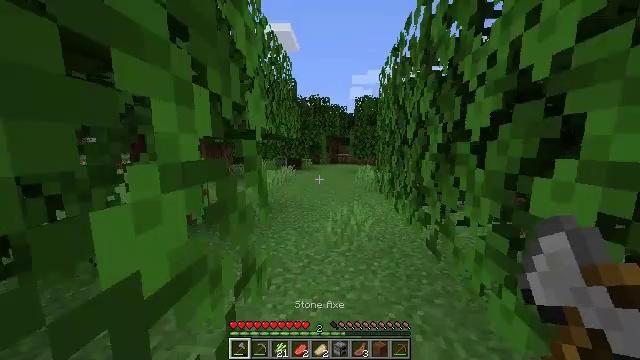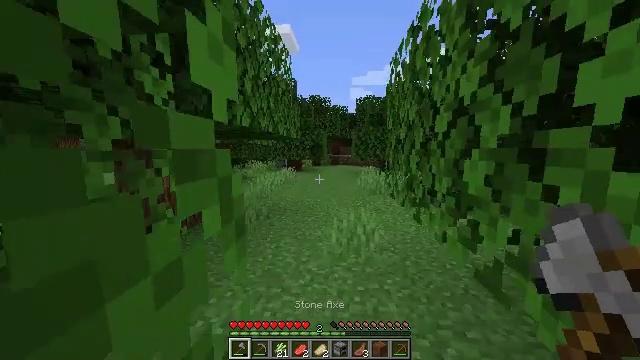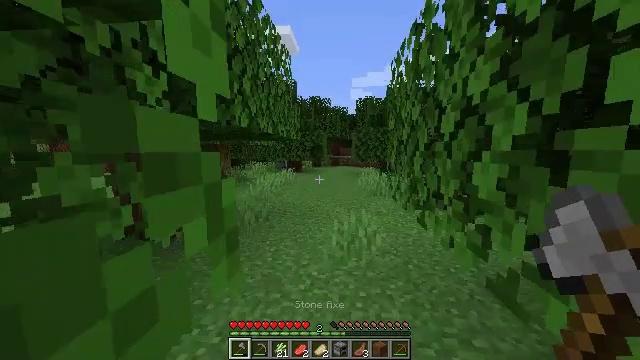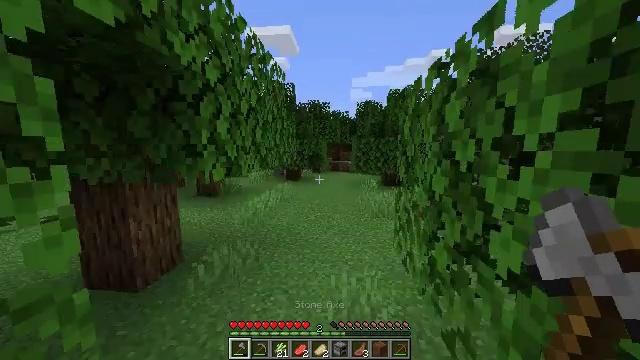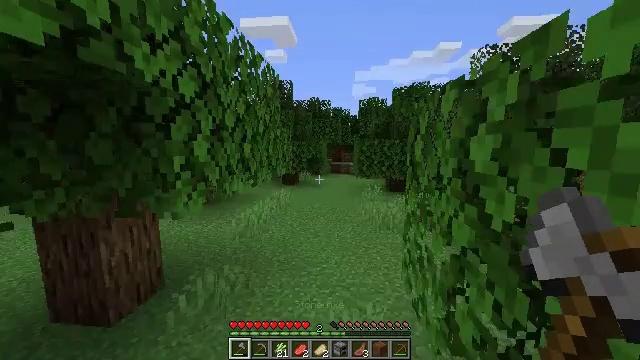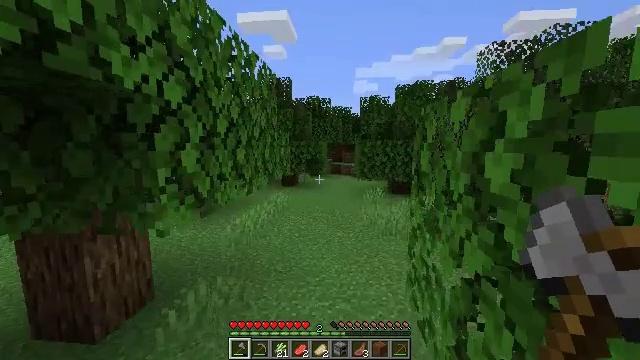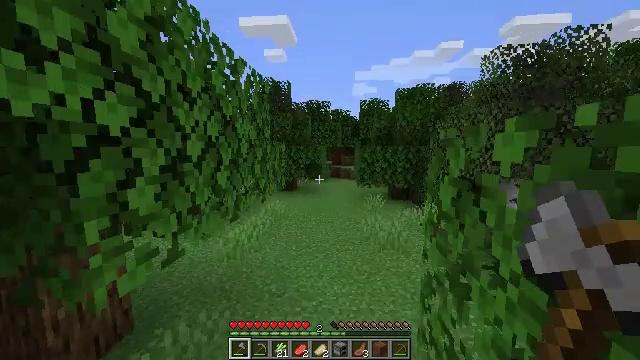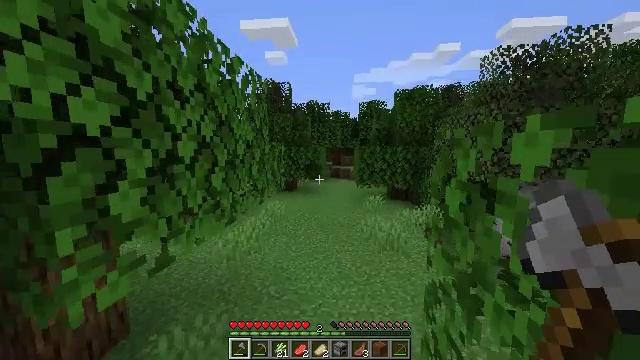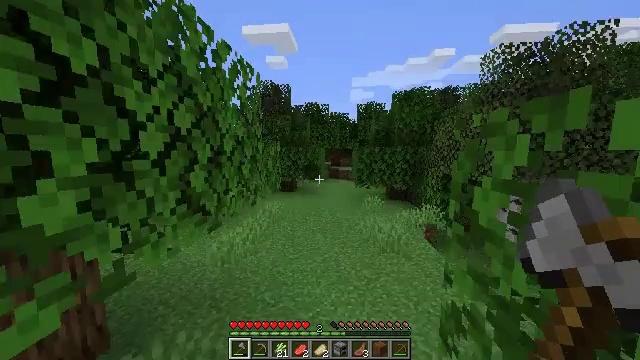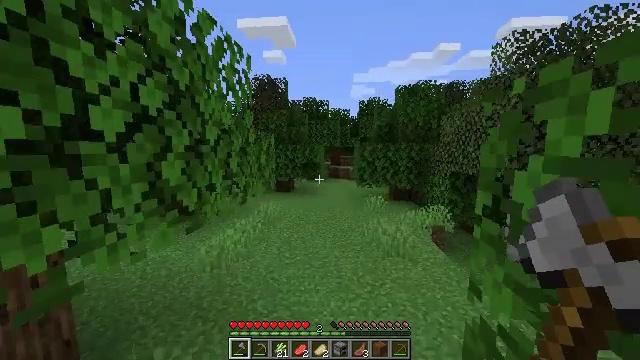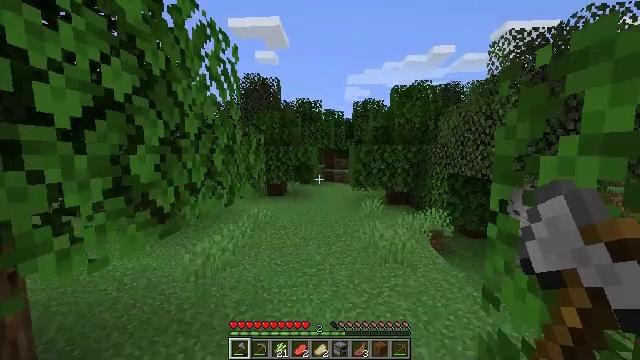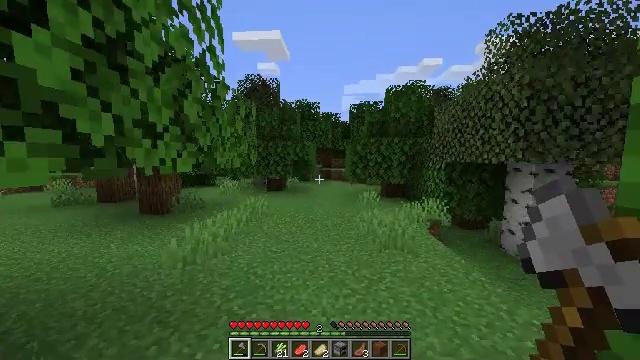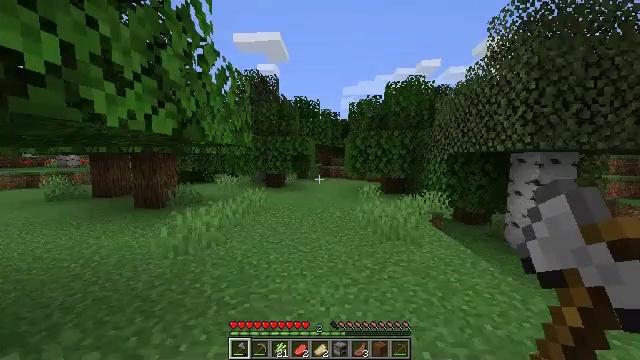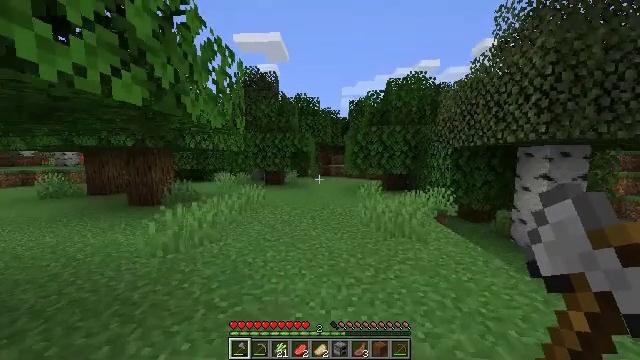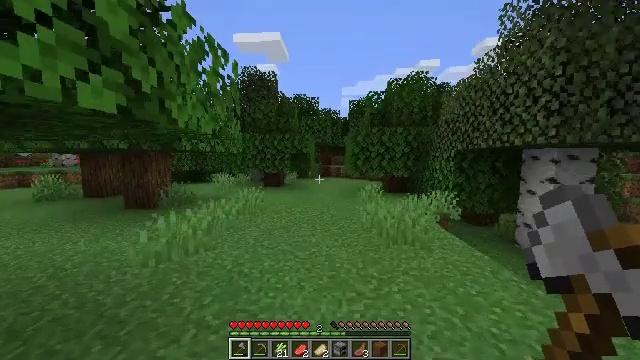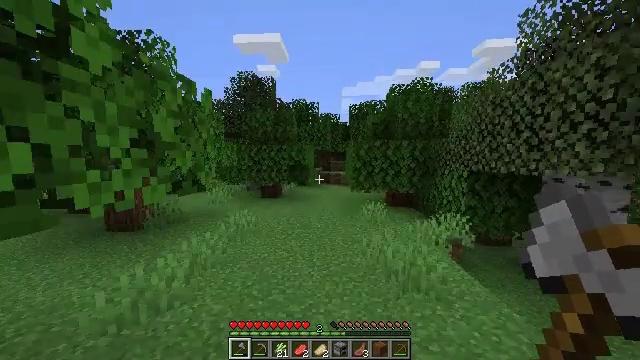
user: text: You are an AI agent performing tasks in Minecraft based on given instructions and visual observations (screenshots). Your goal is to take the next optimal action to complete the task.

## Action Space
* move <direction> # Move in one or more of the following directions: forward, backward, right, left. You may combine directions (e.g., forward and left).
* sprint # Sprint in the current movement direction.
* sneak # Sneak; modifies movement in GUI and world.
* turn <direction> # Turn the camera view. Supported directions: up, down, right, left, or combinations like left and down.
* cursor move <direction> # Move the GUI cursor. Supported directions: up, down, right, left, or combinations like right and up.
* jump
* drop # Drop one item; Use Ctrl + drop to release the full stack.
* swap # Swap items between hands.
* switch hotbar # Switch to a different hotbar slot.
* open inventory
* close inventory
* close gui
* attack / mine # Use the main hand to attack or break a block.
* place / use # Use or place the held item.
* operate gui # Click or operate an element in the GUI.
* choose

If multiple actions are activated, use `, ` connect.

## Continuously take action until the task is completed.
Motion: motion action
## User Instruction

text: Collect the brown mushroom from the forest floor.
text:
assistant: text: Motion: move forward, sprint
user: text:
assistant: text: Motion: move forward, sprint, jump
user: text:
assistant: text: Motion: move forward, sprint, jump
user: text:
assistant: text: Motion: move forward, sprint, jump
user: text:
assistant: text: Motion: move forward, sprint, jump
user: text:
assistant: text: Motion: move forward, sprint, jump
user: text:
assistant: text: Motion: move forward, sprint, jump
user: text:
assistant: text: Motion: move forward, sprint, jump
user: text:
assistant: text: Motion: move forward, sprint, jump
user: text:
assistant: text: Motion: move forward, sprint, turn right and up, jump
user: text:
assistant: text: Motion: move forward, sprint, jump
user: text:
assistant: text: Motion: move forward, sprint, jump
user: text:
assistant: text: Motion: move forward, sprint, jump
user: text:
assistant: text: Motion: move forward, sprint, jump
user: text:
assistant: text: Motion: move forward, sprint, jump
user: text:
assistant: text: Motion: move forward, sprint, jump
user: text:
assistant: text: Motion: move forward, sprint, jump
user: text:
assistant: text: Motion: move forward, sprint, jump
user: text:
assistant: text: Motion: move forward, sprint, jump
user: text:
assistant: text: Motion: move forward, sprint, jump
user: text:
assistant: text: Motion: move forward, sprint, jump
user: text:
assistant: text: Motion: move forward, sprint, jump
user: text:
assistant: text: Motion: move forward, sprint, jump
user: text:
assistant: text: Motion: move forward, sprint, jump
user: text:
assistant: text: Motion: move forward, sprint, jump
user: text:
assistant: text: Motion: move forward, sprint, jump
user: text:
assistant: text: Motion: move forward, sprint, jump
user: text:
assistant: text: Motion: move forward, sprint, jump
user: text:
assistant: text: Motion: move forward, sprint, jump
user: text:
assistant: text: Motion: move forward, sprint, jump